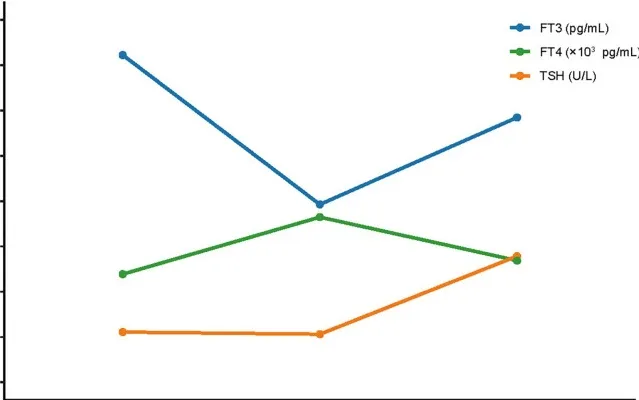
Hospital course of the patient. (B) Course of TSH, FT3 and FT4. AST, aspartate aminotransferase; ALT, alanine aminotransferase; TSH, thyroid-stimulating hormone; FT4, free thyroxine; FT3, free triiodothyronine.
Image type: chart (chart)